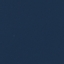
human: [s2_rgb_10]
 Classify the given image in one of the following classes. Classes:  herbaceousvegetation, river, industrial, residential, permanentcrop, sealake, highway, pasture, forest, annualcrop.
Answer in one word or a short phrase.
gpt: SeaLake